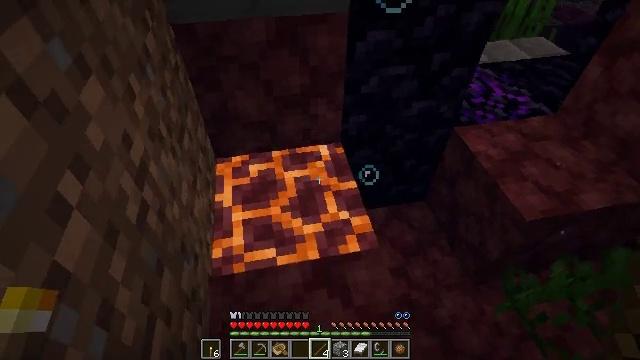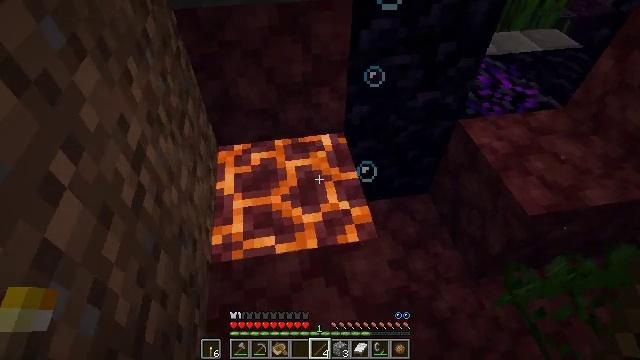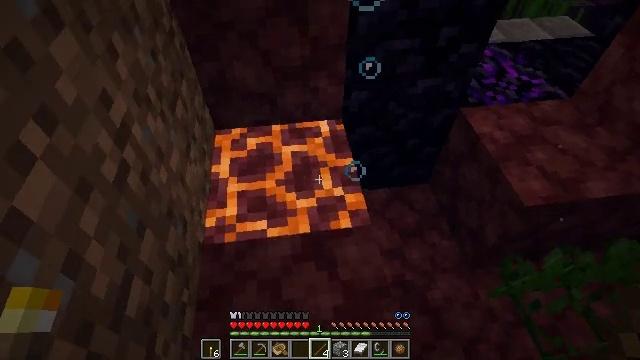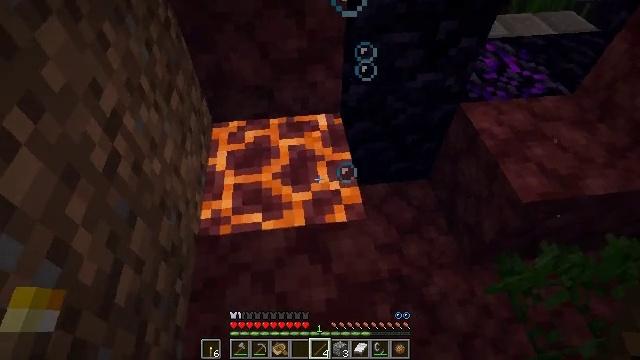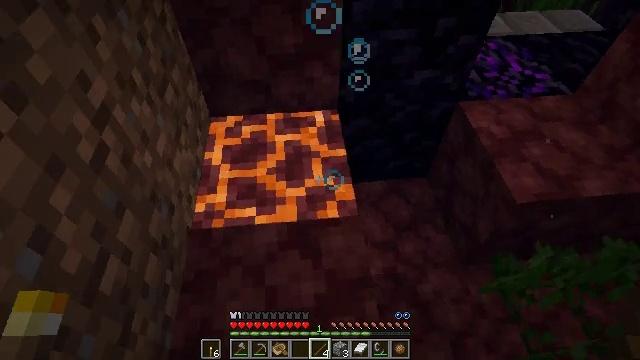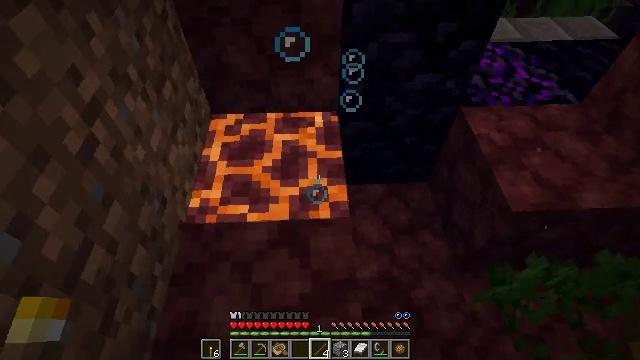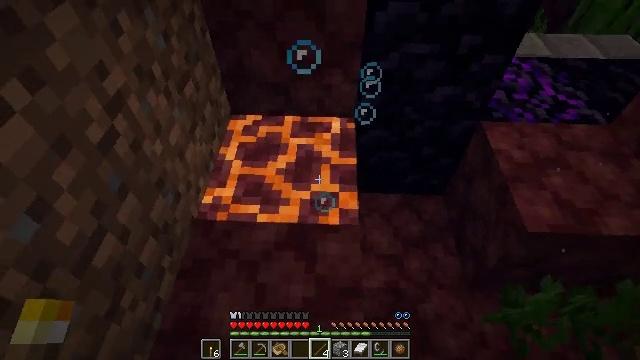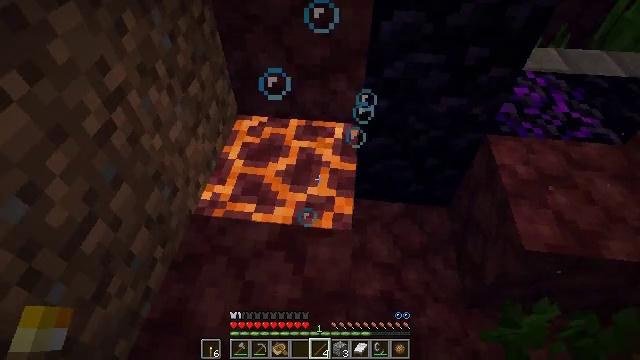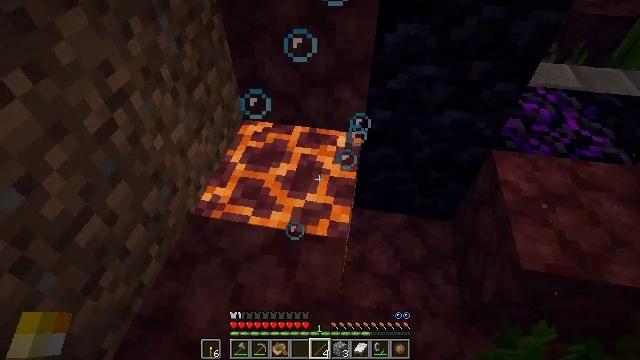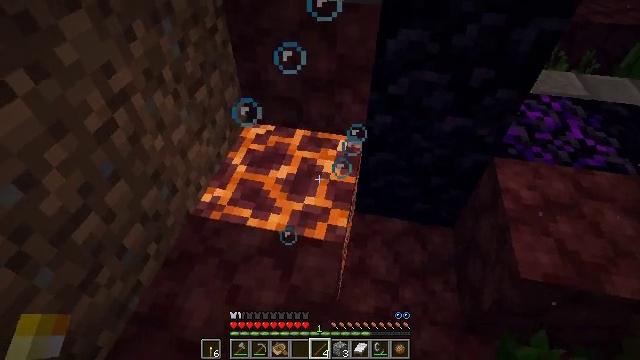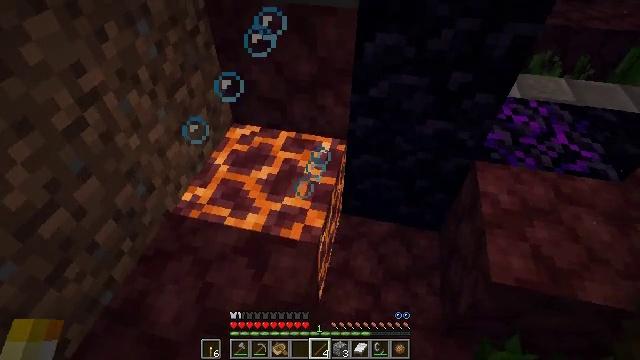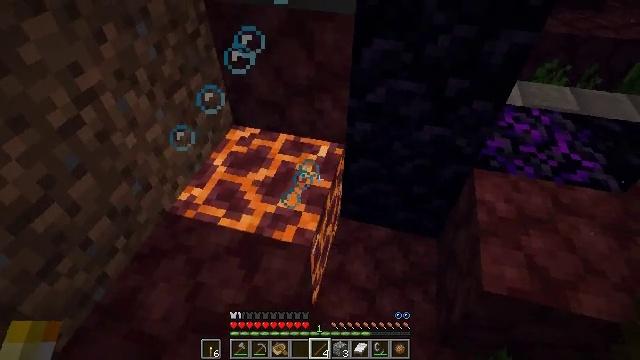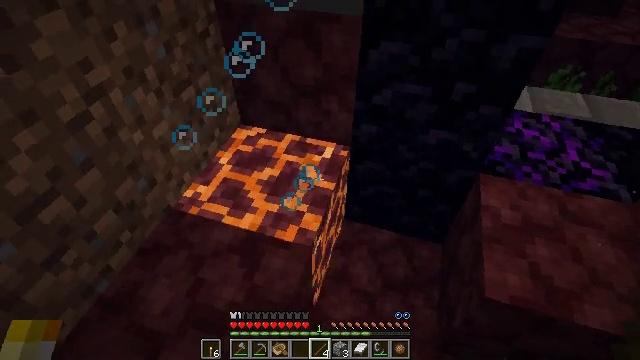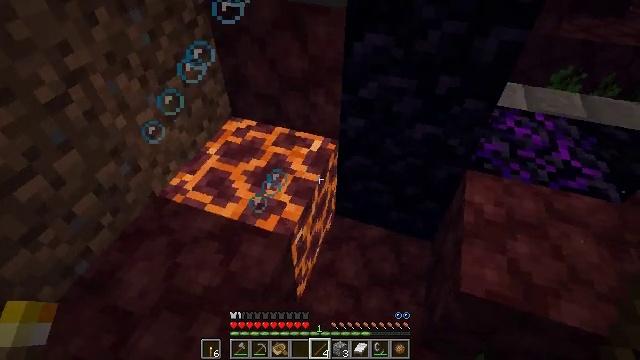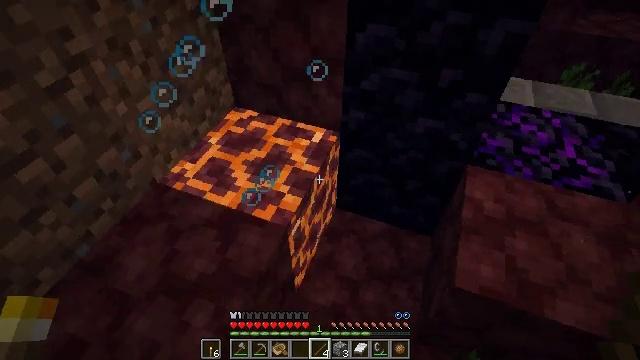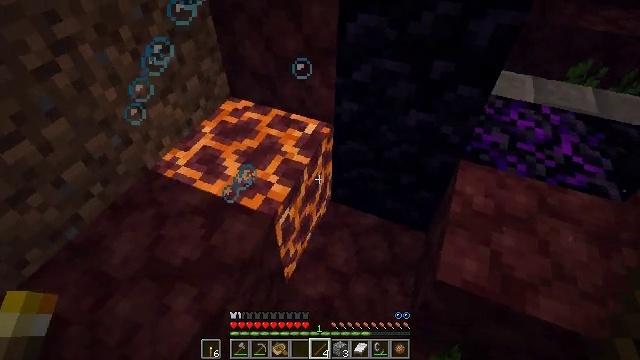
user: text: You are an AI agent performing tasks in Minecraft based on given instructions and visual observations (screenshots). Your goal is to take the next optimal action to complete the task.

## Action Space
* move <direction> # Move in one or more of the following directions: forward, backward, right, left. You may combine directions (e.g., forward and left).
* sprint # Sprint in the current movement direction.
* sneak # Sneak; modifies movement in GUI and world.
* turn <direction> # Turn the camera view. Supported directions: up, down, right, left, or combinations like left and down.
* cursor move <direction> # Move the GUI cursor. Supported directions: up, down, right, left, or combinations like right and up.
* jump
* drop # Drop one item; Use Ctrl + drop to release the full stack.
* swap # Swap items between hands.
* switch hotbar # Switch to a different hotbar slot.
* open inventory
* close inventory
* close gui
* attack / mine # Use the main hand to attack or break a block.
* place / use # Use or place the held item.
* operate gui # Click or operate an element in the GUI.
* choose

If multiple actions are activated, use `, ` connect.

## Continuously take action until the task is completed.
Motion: motion action
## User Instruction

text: Harvest seagrass from the waterbed.
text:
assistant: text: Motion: move right, turn left and down
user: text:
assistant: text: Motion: move right, turn left and down
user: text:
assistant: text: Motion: move right
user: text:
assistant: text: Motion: move right, turn left
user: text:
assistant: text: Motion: move right, turn left
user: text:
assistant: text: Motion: move right, turn left and up
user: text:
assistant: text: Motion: move right, turn left
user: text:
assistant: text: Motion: move right, turn left and up
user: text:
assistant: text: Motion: move right, turn left
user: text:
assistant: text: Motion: move right, turn left
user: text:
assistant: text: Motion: move right, turn left
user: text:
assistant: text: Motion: move right, turn left
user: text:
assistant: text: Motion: move right, turn left
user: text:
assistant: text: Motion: move right, turn left and down
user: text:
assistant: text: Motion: move right, turn left
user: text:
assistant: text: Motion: move right, turn left
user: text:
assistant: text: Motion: move right, turn left and down
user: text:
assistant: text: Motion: turn left and down
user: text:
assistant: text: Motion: turn left and down
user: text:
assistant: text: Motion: turn left and down
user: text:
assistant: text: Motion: turn left and down
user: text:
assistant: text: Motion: turn left and down
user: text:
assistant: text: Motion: move forward, turn left and down
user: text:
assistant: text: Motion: move forward
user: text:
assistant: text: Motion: move forward
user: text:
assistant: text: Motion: move forward
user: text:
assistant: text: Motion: move forward, turn left
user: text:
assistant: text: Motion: move forward, turn left and up
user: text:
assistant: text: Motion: move forward, turn left and up
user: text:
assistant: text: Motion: move forward, turn left and up